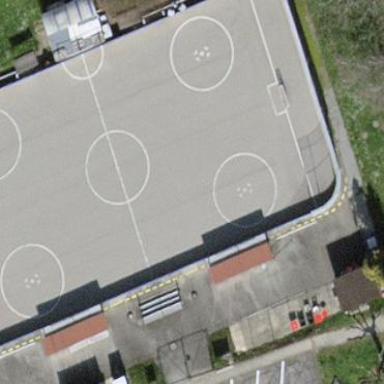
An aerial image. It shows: Sports centre dedicated to street hockey on leisure land.